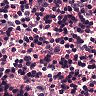
Metastatic tissue present: no